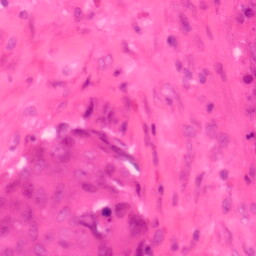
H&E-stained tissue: Colon